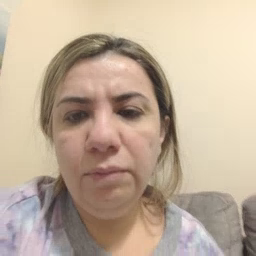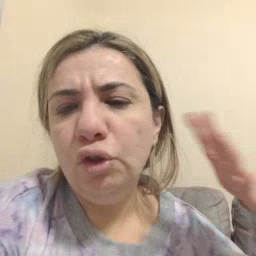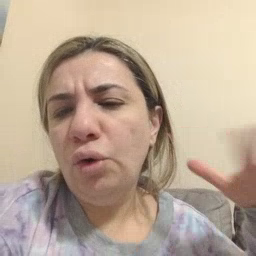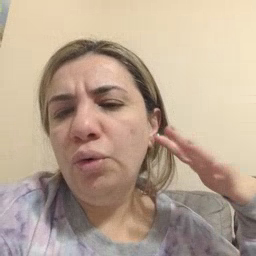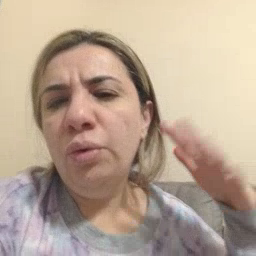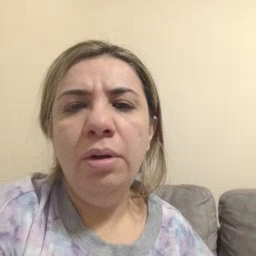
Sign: noisy